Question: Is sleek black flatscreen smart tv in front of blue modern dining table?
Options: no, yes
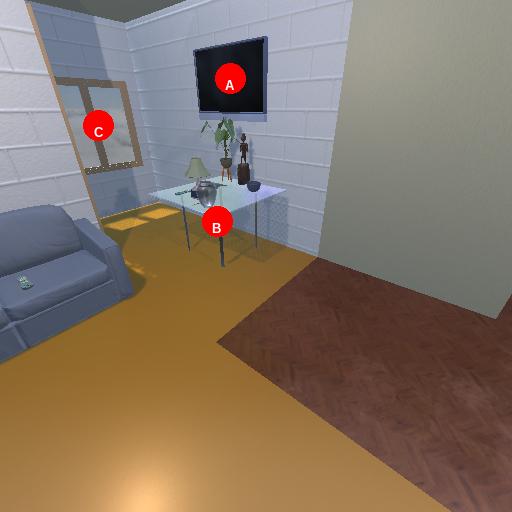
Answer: no